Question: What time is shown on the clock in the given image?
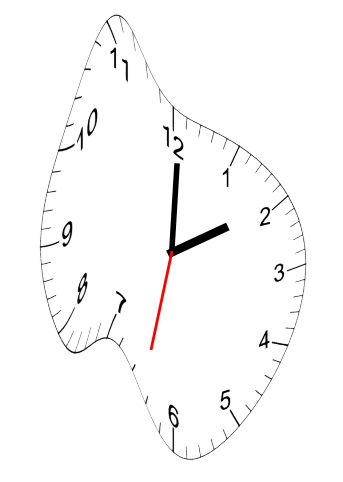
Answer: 02:00:32